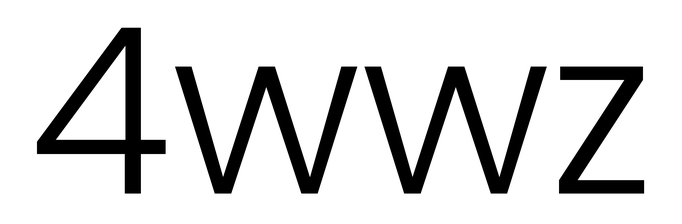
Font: Poppins-Light